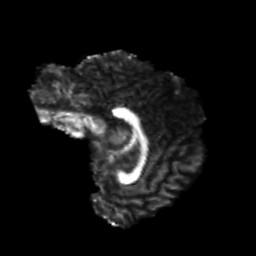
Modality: FA
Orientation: sagittal
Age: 25
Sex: female
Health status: healthy
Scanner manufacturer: philips
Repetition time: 7.391 s
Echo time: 0.08599 s